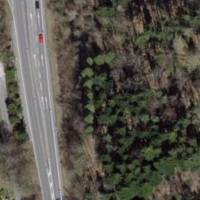
EUNIS habitat code: 41
Species observed at this site:
Hedera helix